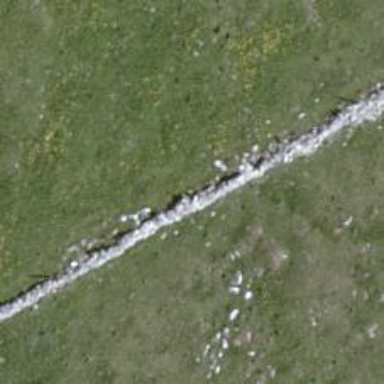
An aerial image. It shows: Wall barrier.